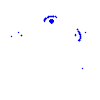
Particle: kaon